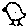
Label: bird